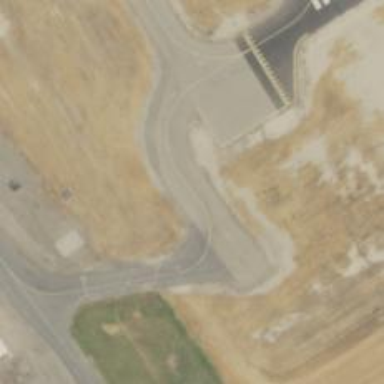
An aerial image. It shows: View of taxiway at the airport.